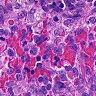
Metastatic tissue present: no